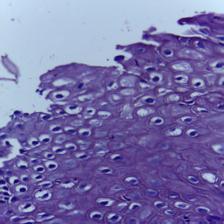
Diagnosis: Normal